Question: Count the number of objects in the diagram.
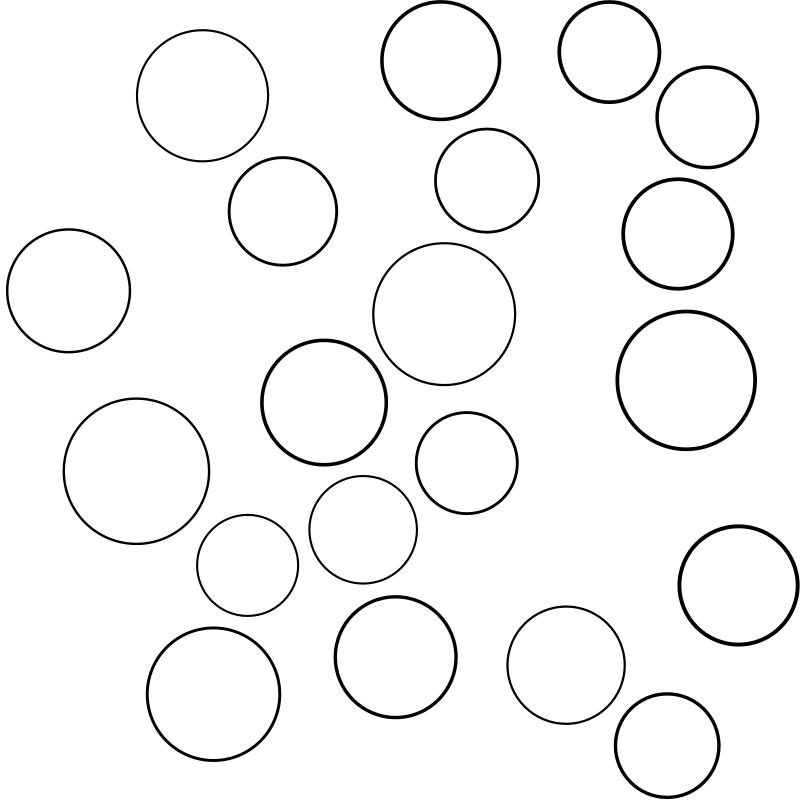
Answer: 20